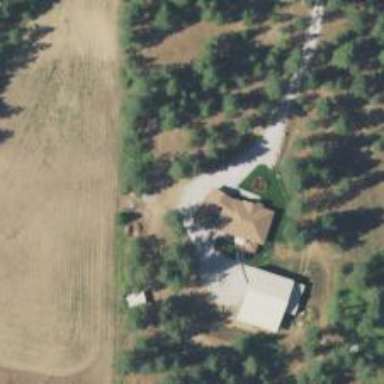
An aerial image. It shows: Driveway.